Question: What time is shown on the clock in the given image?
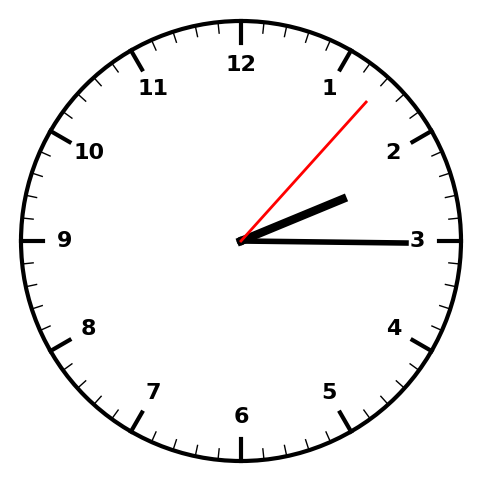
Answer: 02:15:07